Question: I have a TabControl which support delete items if needed. In order to make it look natural,I made the 'TabItem' with a '0' bottom thickness and the 'Content' with a '0' top thickness. Also I had
'''
<Border Background="{StaticResource someLinearBrush with a 0.99 offset}"
<!-- This is the area in which TabItems (the strips) will be drawn. -->
<TabPanel IsItemsHost="True"/>
</Border>
'''

to imitate a line on the right side.[yellow line]
I also set a Icommand to do something like 'List A.Remove(tab)' to remove tabs in the viewModel. My problem's When I delete every item inside, the ugly border background remains.[the yellow line]. I guess I need to do something like
'''
private void OnCloseTab(object obj)
{
TabData tab = obj as TabData;
if (TabItems.Count() == 1)
{
//do sth to change the border background to transparent
}
Console.WriteLine("has been here ?");
if (tab != null && TabItems.Contains(tab))
{
TabItems.Remove(tab);
}
}
'''
I am not sure how to reach the 'Border' as everything's defined in the styles.xaml.
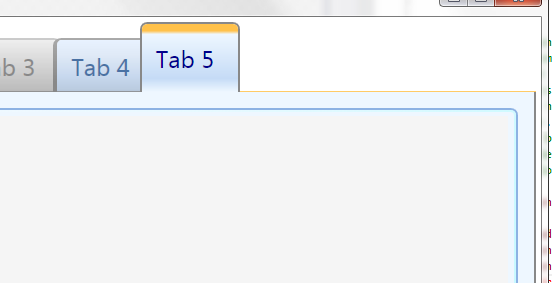
Answer: In the 'TabControl' template, you could add a trigger:
'''
<Trigger Property="HasItems" Value="False">
<Setter TargetName="YourBorder" Property="Background" Value="{x:Null}" />
</Trigger>
'''
Where 'YourBorder' is an 'x:Name' that you've given to your 'Border'. Note that since you reference a specific template element, this trigger must be placed in your 'ControlTemplate.Triggers', not your 'Style.Triggers'.